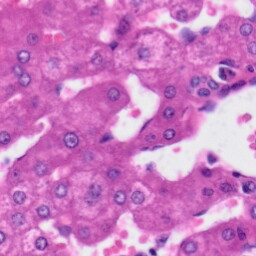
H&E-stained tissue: Liver